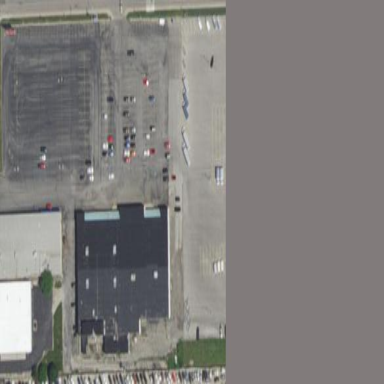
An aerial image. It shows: Asphalt parking area.